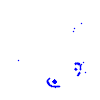
Particle: pion